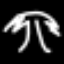
Label: palm tree